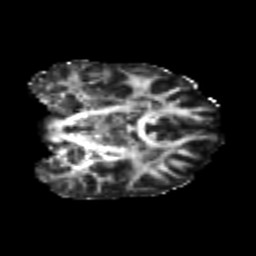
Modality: FA
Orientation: coronal
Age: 26
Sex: female
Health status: healthy
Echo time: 0.074 s